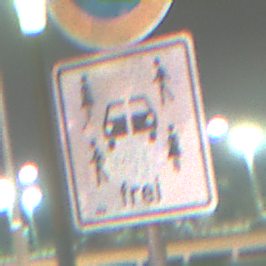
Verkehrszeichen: CarsharingfahrzeugeFrei
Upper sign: EingeschraenktesHalteverbot
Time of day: Night
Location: Outdoor (Urban)
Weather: PartlyCloudy
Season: NotSpecified
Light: Artificial